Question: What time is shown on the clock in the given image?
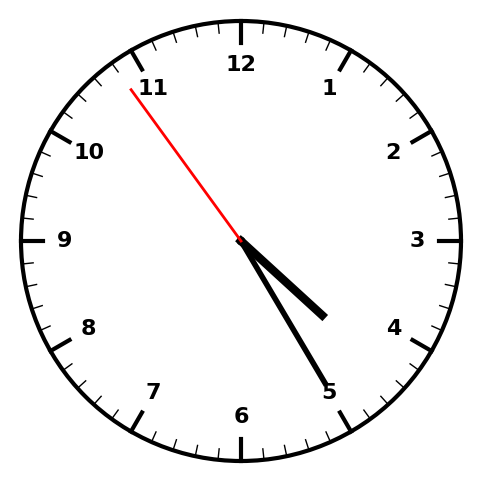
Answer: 04:24:54